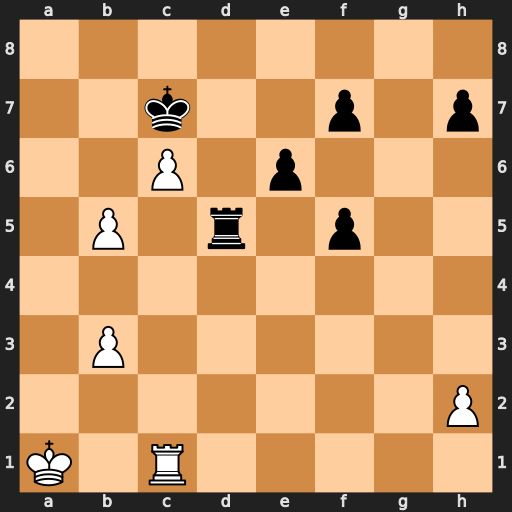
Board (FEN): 8/2k2p1p/2P1p3/1P1r1p2/8/1P6/7P/K1R5
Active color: w
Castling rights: -
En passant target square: -
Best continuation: b6+ Kxb6 c7